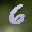
Label: 6